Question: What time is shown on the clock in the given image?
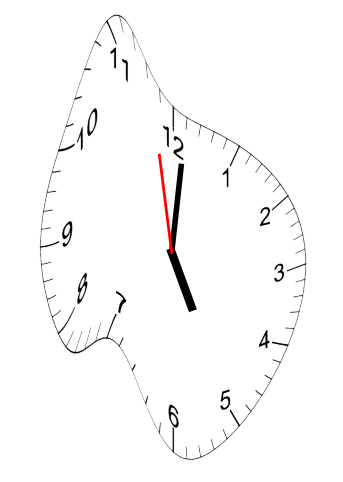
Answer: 05:00:58